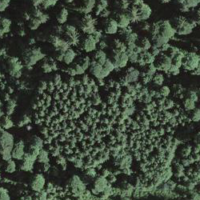
EUNIS habitat code: 43
Species observed at this site:
Ranunculus platanifolius
Neottia nidus-avis
Lysimachia nemorum
Cochlodina laminata
Lamium galeobdolon